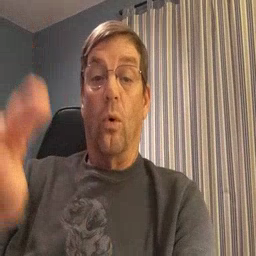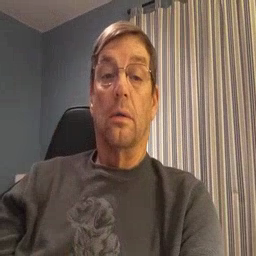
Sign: for